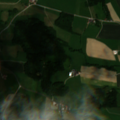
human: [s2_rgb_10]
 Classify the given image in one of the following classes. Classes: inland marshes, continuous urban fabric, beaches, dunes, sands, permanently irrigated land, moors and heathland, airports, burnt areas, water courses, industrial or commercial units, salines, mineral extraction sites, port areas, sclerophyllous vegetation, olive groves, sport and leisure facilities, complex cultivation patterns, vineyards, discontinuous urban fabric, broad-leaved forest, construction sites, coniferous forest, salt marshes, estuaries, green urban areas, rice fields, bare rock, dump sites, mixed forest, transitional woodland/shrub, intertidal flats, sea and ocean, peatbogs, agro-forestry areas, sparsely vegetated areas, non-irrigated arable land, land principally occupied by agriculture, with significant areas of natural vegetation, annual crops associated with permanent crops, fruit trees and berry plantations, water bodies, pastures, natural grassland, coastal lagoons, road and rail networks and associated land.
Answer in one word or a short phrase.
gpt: discontinuous urban fabric, non-irrigated arable land, pastures, land principally occupied by agriculture, with significant areas of natural vegetation, coniferous forest, mixed forest